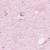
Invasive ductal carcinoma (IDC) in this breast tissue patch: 0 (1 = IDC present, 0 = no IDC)